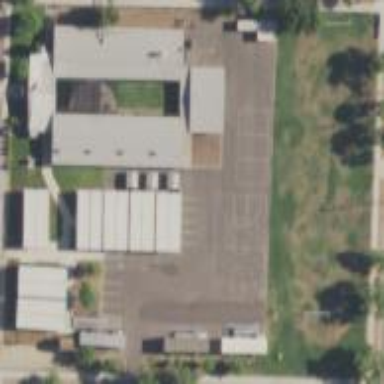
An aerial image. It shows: School.